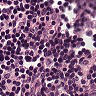
Metastatic tissue present: no